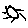
Label: sun